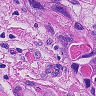
Metastatic tissue present: yes